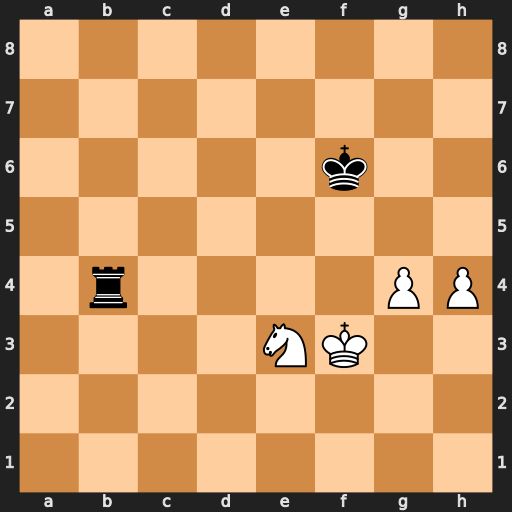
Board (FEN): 8/8/5k2/8/1r4PP/4NK2/8/8
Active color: w
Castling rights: -
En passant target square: -
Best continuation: Nd5+ Kg7 Nxb4